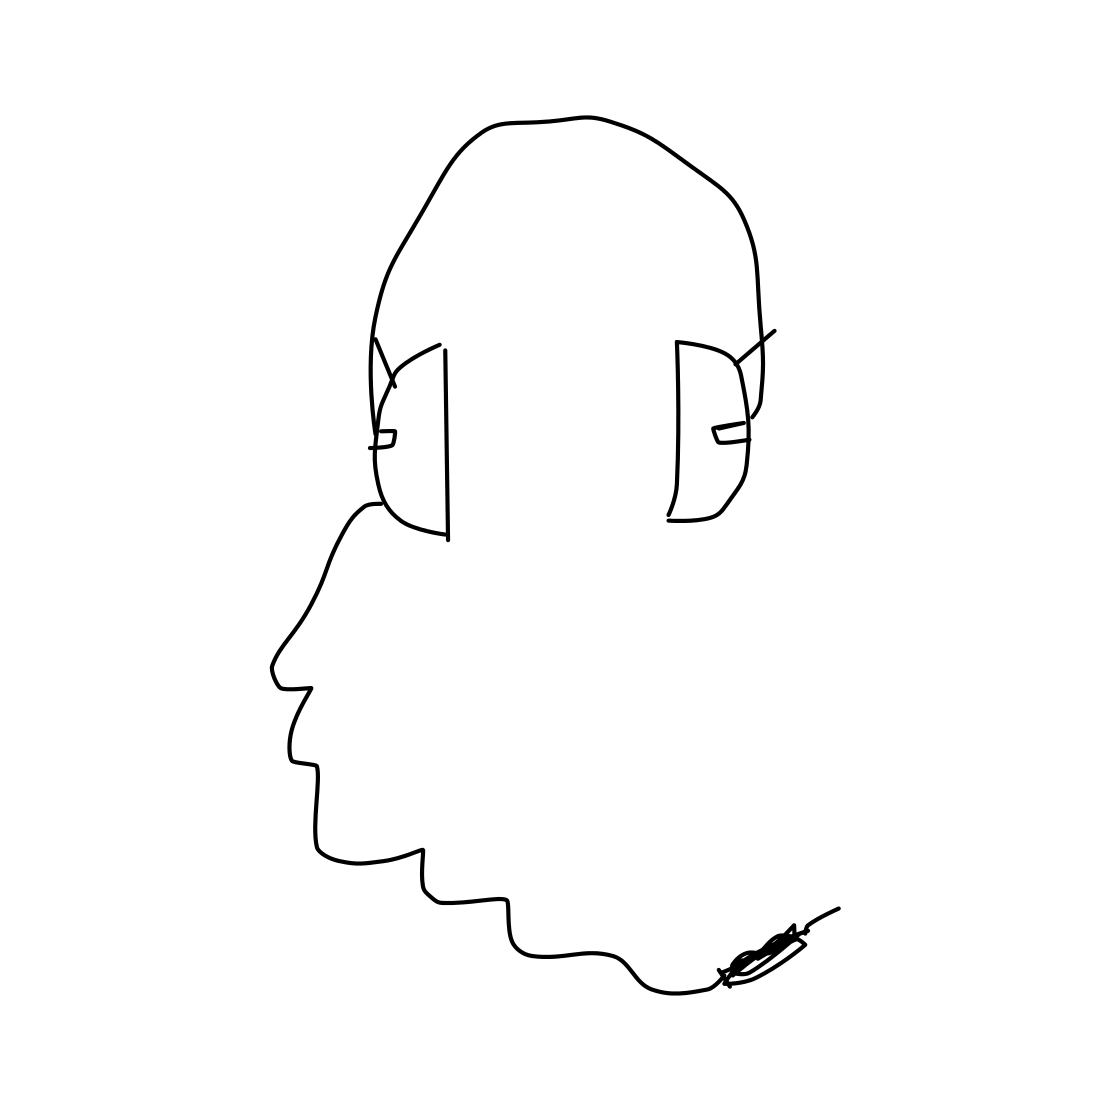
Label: head-phones